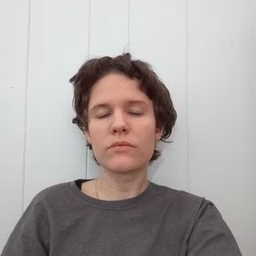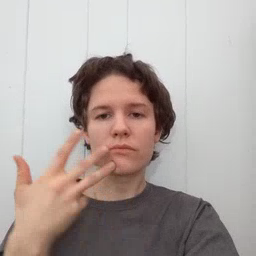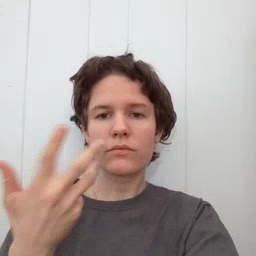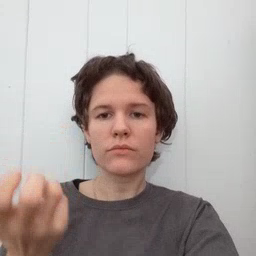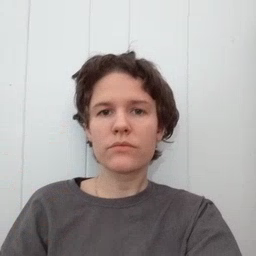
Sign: tiger